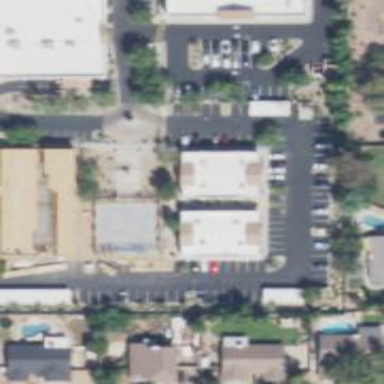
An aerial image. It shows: Healthcare clinic.